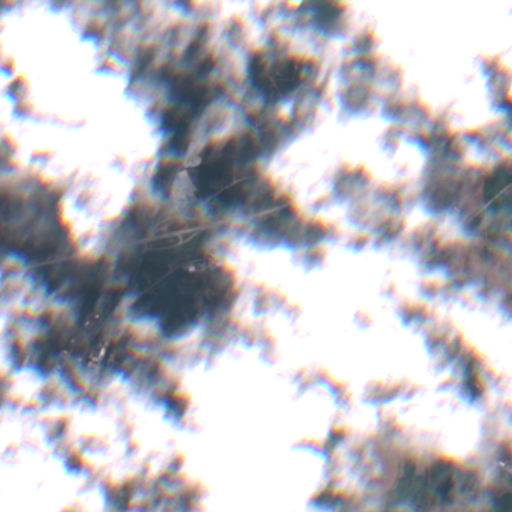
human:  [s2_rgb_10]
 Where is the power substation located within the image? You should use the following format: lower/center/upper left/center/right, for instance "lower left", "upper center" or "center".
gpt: The power substation is located in the lower left of the image.
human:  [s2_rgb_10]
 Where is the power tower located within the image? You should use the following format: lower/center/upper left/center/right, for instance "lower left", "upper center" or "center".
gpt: The power tower is located in the lower of the image.
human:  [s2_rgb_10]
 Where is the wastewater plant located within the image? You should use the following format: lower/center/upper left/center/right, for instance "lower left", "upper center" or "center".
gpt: The wastewater plant is located in the lower left of the image.
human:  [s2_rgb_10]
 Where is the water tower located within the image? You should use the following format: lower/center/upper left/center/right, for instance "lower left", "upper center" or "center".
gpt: The water tower is located in the lower left of the image.
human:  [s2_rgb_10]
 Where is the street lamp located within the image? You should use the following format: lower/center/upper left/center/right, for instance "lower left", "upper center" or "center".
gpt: The street lamp is located in the center left of the image.
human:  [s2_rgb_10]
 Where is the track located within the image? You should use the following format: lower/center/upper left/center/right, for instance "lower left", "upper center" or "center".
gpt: There is no track in the image.